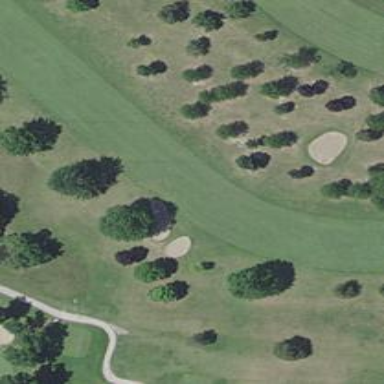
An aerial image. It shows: Golf hole.